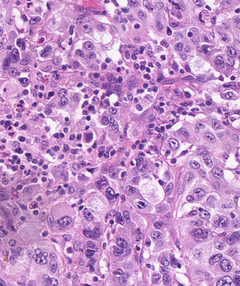
Tumor epithelial tissue: yes
Tumor-associated stroma tissue: no
Normal tissue: no